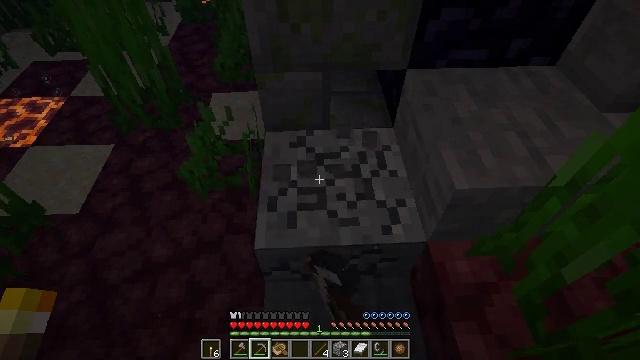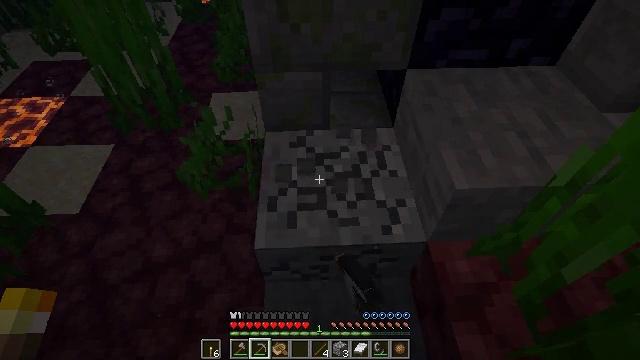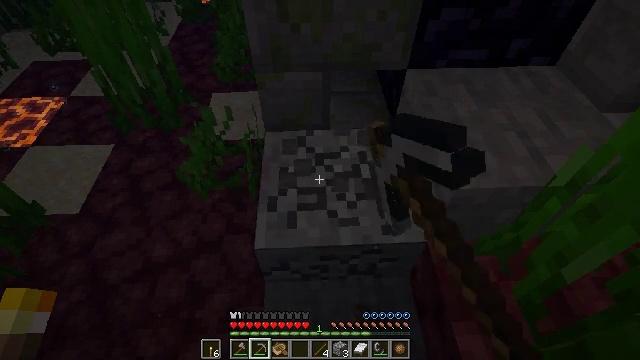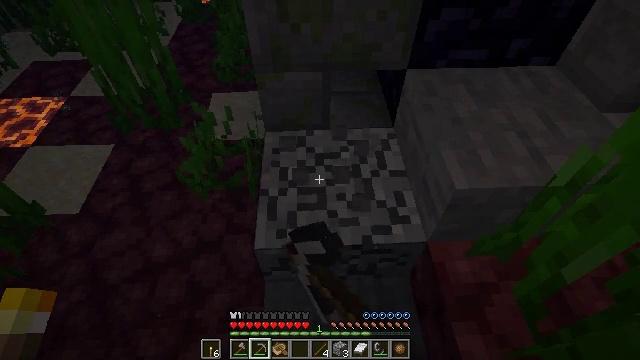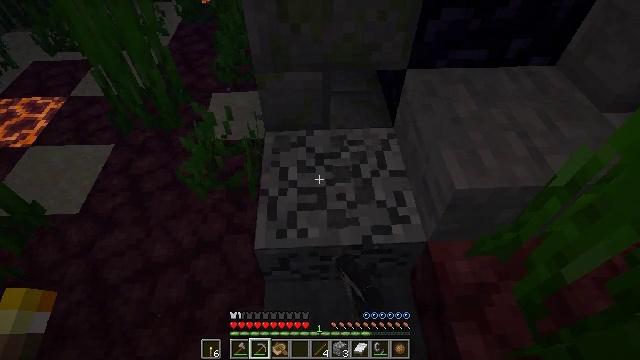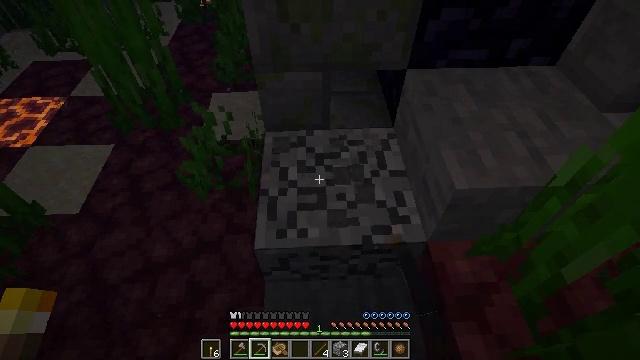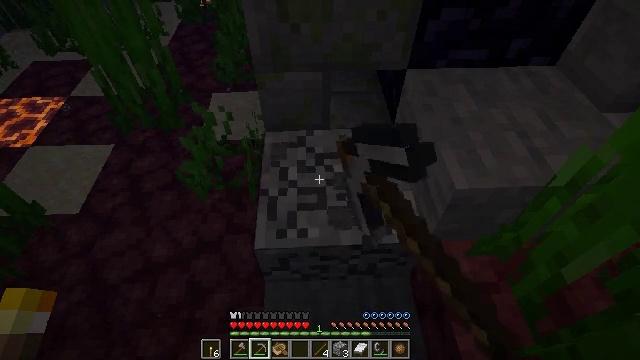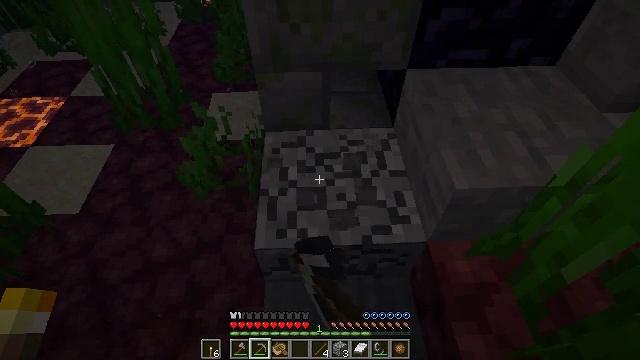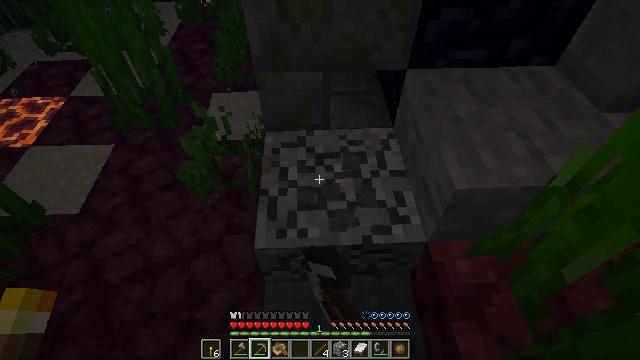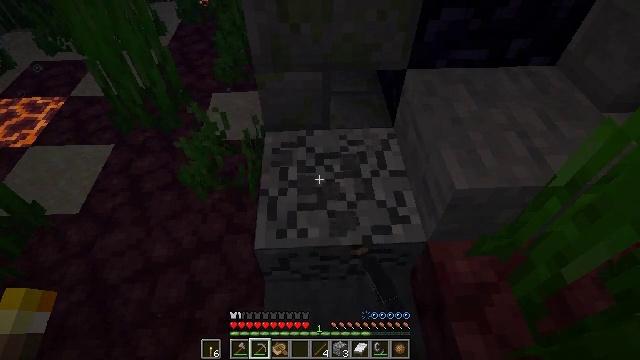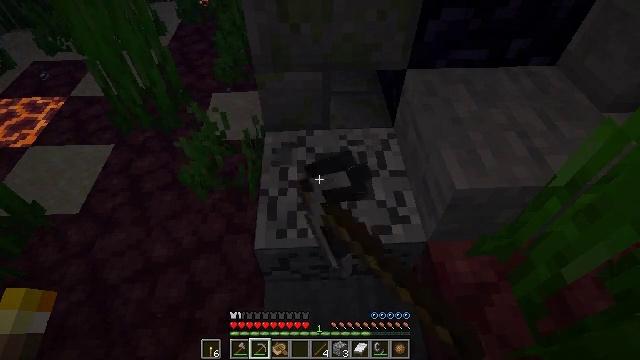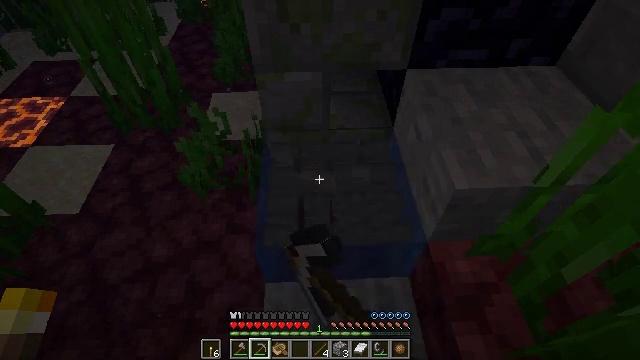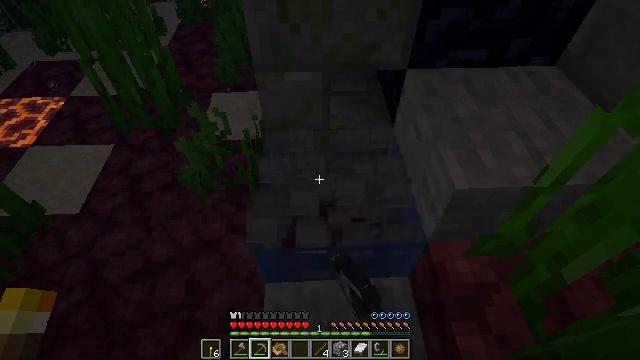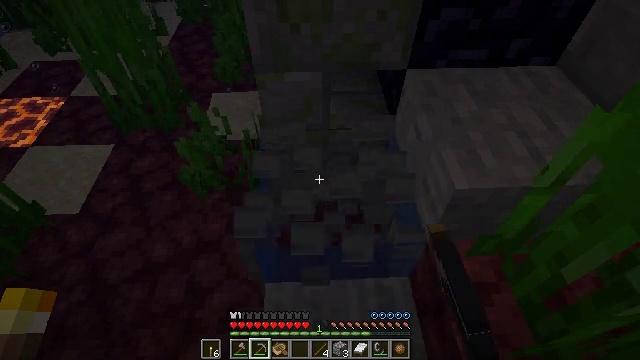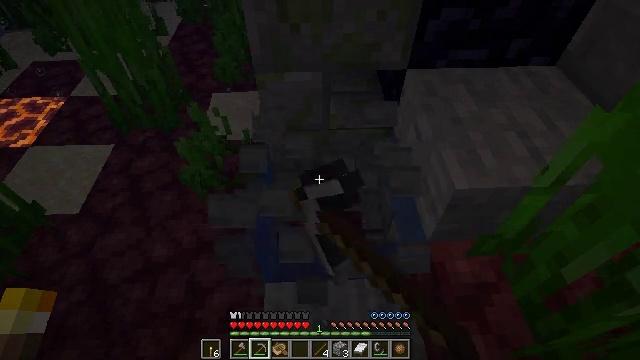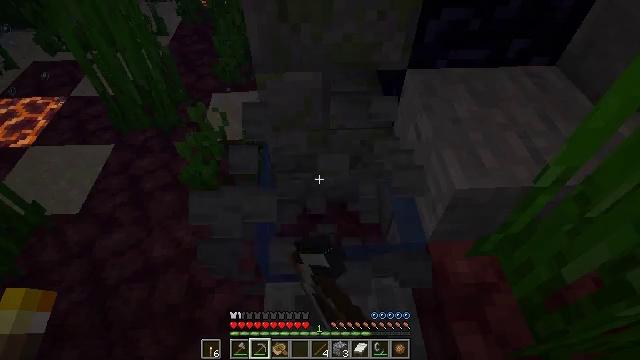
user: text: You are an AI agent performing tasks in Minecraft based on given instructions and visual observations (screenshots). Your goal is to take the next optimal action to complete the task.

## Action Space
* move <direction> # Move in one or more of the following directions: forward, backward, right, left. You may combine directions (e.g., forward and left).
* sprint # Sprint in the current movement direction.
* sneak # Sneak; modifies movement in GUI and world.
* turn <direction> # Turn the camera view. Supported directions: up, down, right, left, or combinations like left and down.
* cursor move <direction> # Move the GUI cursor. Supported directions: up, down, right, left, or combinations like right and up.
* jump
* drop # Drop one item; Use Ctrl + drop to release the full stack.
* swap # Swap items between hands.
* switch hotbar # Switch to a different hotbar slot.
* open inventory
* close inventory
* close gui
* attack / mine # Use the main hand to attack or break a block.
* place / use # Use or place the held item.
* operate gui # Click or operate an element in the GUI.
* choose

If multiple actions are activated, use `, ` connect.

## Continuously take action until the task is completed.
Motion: motion action
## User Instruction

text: Break the stone slab in a structure.
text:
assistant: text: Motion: attack / mine
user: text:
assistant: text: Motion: attack / mine
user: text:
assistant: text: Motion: attack / mine
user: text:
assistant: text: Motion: attack / mine
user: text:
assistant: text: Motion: attack / mine
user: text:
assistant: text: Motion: attack / mine
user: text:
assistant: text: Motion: attack / mine
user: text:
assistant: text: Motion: attack / mine
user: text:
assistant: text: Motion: attack / mine
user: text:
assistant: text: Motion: attack / mine
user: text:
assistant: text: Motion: attack / mine
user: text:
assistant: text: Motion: attack / mine
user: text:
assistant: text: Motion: attack / mine
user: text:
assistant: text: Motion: attack / mine
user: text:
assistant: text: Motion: attack / mine
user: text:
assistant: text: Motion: attack / mine